Question: I have a string which I am passing into the command, the string contains multiple codes which are split up with a comma. When I pass this string through to the command line, it basically stops displaying text after the comma.
'''
domainCodeList = "101, 102, 103, 104, 105"
'Now that we have populated the string with the possible domain codes, we now execute the batch file
strBatchName = SystemData.AppPath + "DetailedContacts.bat" & " " & domainCodeList
Shell strBatchName
'''
When this is ran, the output I get in the command like is:

The code for my batch file is:
'''
@echo off
echo %1
'''
Any help on how I can pass commas to the command line would be great! Thanks
pause
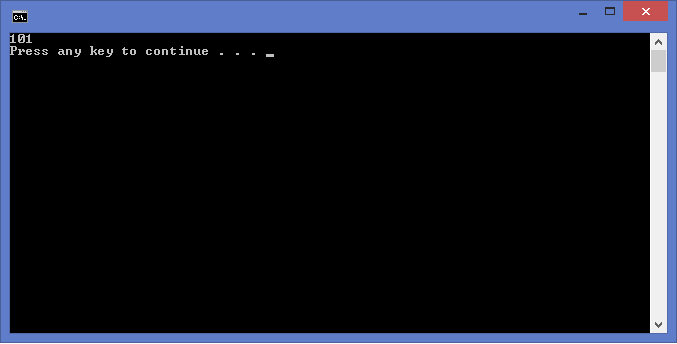
Answer: '''
strBatchName = SystemData.AppPath + "DetailedContacts.bat" & " " & """" & domainCodeList & """"
'''
Or
'''
strBatchName = SystemData.AppPath + "DetailedContacts.bat" & " " & Chr(34) & domainCodeList & Chr(34)
'''
Parameters with spaces or special characters in it need to be quoted.
From your batch file use %1 to retrieve the argument with quotes or use %~1 to retrieve the argument without quotes.